Field crop: tomato
Growth stage: 1
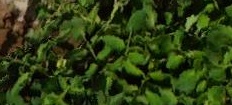
Species: tomato